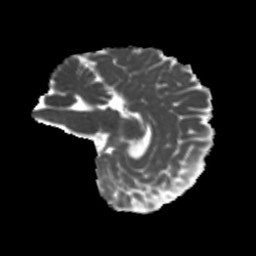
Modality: MD
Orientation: sagittal
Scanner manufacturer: siemens
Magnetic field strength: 3 T
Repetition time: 4 s
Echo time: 0.0594 s